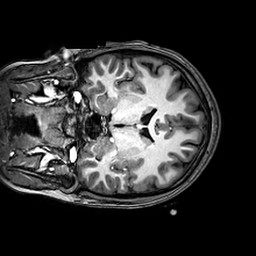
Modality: T1w
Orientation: coronal
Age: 20
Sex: female